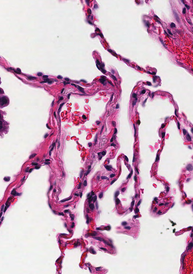
Tumor epithelial tissue: no
Tumor-associated stroma tissue: no
Normal tissue: yes